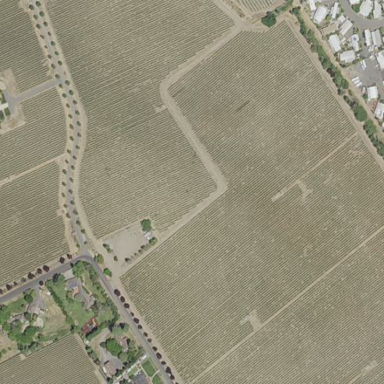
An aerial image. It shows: Vineyard with grape crops.